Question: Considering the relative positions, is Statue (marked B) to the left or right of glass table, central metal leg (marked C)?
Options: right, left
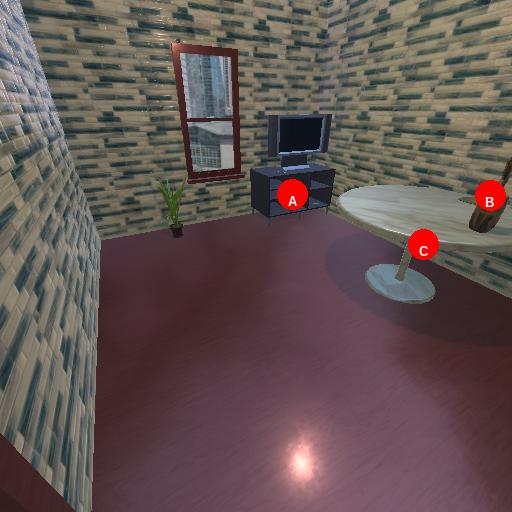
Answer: right